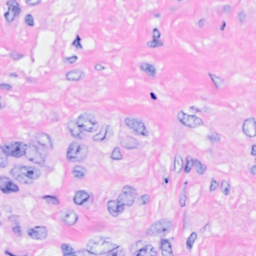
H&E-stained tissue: Breast